Field crop: maize
Growth stage: 2
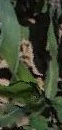
Species: maize